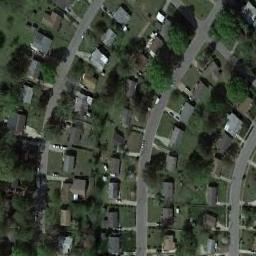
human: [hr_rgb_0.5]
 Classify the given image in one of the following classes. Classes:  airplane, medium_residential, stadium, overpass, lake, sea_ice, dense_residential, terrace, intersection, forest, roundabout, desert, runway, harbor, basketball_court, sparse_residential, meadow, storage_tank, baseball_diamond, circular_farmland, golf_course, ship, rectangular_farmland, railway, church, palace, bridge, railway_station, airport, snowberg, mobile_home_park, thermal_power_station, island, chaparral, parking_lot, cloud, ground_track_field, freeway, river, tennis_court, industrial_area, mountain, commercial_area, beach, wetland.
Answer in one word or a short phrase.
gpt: dense_residential